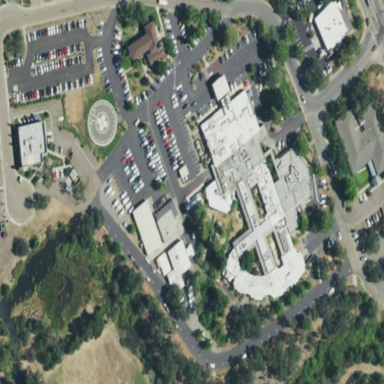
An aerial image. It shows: Hospital providing healthcare services.